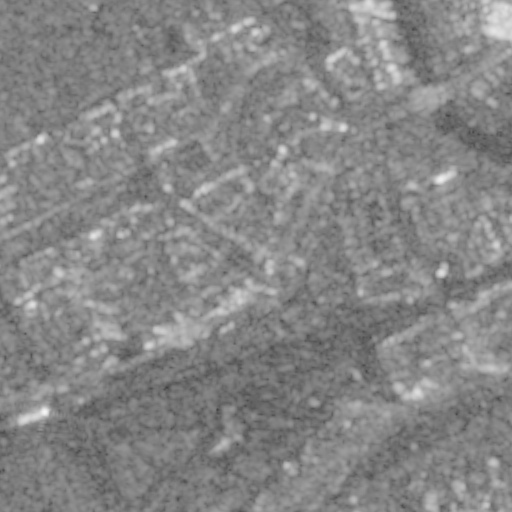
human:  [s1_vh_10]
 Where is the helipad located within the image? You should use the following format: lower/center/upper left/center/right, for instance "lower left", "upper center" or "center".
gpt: The helipad is located in the lower right of the image.
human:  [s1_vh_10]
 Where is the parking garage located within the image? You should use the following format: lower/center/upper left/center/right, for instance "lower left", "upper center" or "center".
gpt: The parking garage is located in the center of the image.
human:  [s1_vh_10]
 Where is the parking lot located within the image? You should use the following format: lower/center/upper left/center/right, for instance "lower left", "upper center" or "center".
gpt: There is no parking lot in the image.

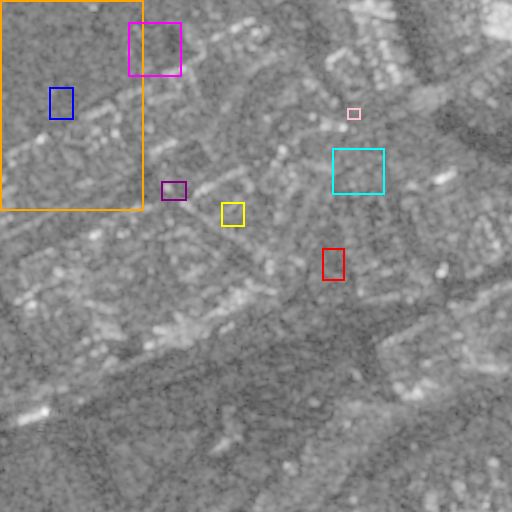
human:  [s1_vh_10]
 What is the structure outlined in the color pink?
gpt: The structure outlined in pink is a gas station.
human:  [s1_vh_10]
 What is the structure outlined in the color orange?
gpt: The structure outlined in orange is a park.
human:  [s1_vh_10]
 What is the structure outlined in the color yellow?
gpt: The structure outlined in yellow is a parking garage.
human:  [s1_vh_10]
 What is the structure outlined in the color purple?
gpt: The structure outlined in purple is a parking lot.
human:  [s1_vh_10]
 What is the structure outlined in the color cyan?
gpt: The structure outlined in cyan is a power substation.
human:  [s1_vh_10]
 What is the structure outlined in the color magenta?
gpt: The structure outlined in magenta is a stadium.
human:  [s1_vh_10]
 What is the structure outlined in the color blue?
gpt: The structure outlined in blue is a theme park.
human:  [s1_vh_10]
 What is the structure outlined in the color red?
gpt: The structure outlined in red is a track.
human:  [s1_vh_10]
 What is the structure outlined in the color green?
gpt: There is no green outline.